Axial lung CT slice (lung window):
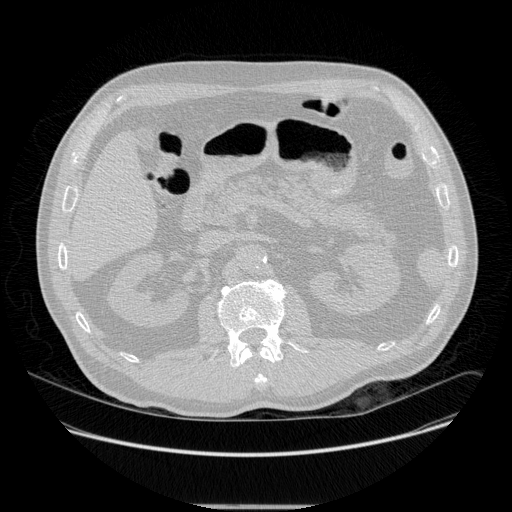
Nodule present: no